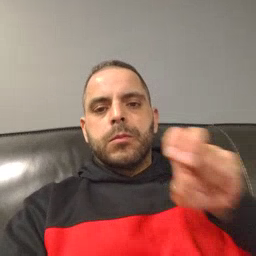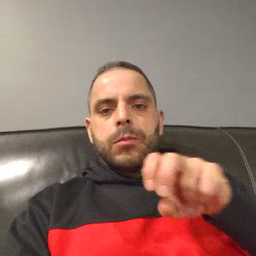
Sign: chair